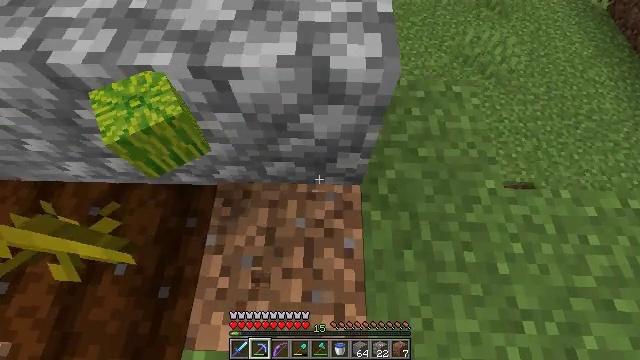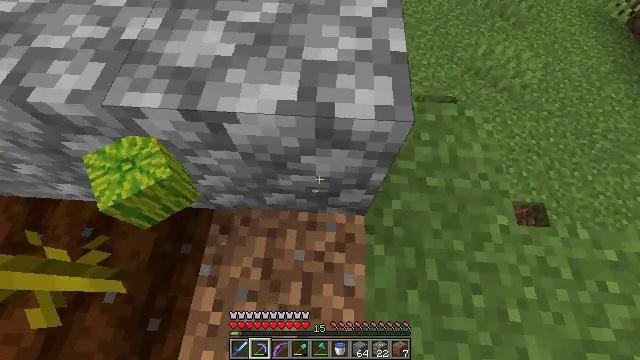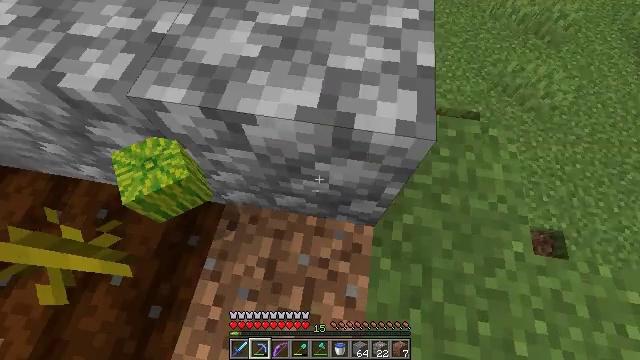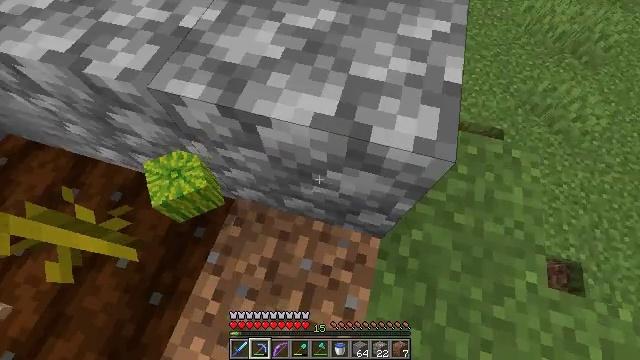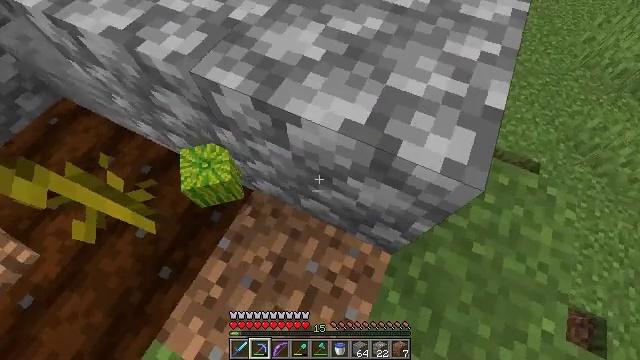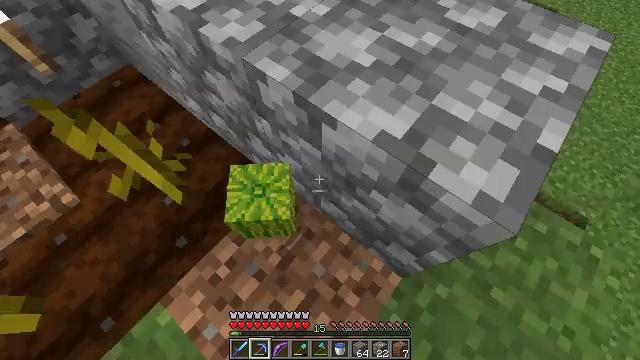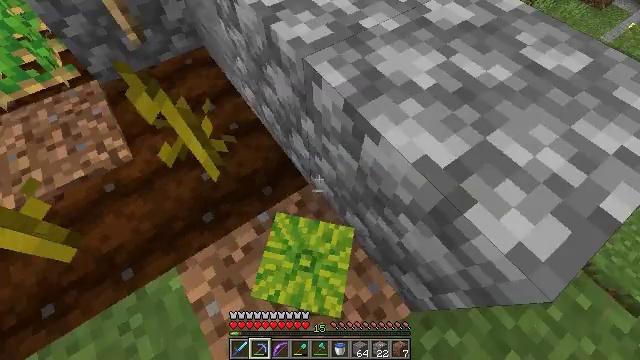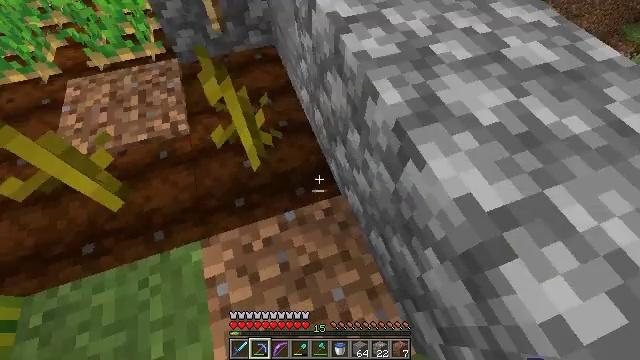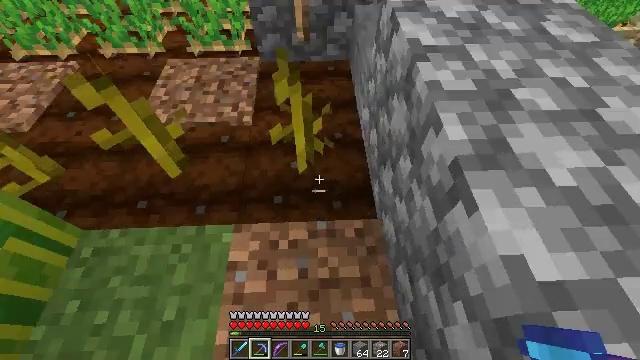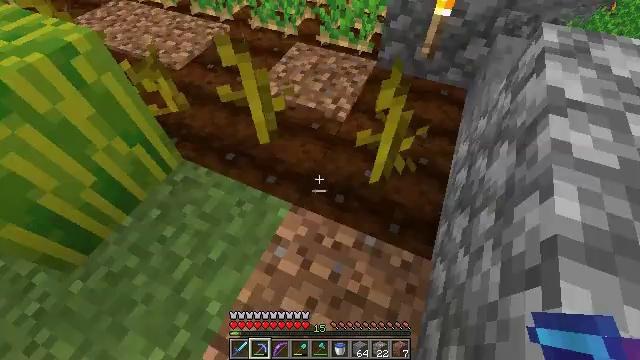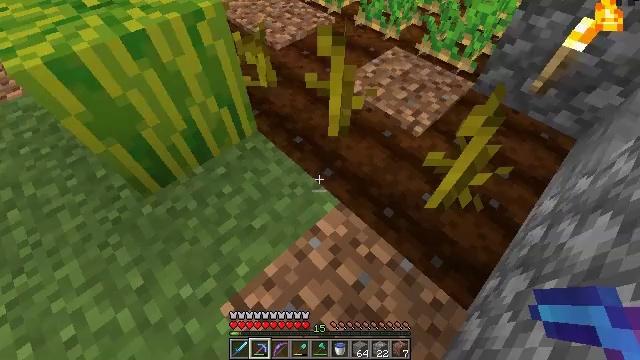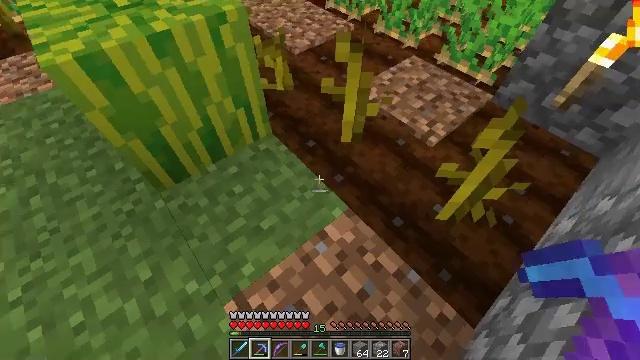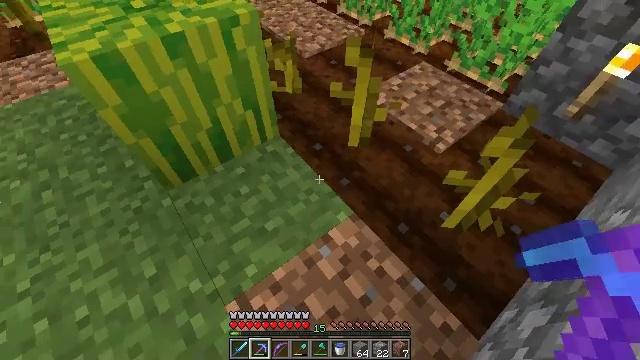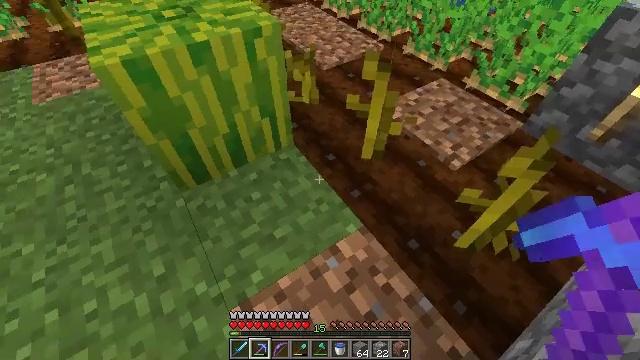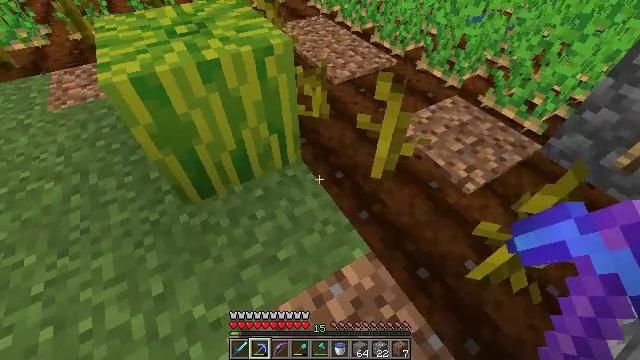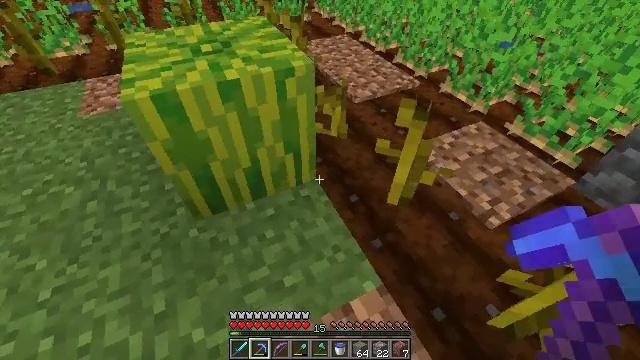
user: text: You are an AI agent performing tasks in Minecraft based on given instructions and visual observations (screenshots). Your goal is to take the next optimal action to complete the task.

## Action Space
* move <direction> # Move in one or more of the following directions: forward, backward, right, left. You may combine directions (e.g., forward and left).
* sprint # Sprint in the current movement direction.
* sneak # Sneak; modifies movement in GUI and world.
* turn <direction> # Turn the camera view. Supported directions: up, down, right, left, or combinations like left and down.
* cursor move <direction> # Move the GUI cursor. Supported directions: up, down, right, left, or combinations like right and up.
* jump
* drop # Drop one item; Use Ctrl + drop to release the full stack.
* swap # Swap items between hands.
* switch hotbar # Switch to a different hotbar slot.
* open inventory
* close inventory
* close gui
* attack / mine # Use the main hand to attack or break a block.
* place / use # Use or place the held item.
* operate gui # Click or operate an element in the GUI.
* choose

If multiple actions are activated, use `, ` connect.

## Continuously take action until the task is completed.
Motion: motion action
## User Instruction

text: Mine a melon block.
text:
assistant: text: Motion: turn left
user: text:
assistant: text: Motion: turn left
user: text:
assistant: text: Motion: turn left
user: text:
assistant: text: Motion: turn left
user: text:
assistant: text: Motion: turn left
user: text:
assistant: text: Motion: turn left and up
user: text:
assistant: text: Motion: turn left and up
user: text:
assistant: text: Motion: turn left and up
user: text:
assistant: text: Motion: turn left
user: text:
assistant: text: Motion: turn left
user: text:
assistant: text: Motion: turn left and up
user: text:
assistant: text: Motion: turn left
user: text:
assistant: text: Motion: turn left and up
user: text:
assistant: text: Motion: move forward, turn left and up
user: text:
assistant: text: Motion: move forward, turn left and up
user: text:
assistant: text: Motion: move forward, turn left and up
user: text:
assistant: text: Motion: move forward, turn left
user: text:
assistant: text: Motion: move forward, turn left
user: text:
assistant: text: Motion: move forward, attack / mine
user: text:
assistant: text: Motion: move forward, attack / mine
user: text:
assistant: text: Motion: turn left, attack / mine
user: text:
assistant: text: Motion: turn left and down, attack / mine
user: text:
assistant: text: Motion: turn left, attack / mine
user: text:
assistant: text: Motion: attack / mine
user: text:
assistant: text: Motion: attack / mine
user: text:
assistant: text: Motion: attack / mine
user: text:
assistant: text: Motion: attack / mine
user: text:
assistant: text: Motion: attack / mine
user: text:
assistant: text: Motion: attack / mine
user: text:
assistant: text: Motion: attack / mine